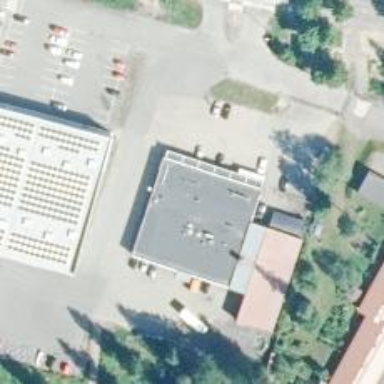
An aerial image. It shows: Post office.